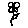
Label: flower